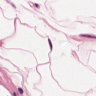
Metastatic tissue present: no